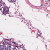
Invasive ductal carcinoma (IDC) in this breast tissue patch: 1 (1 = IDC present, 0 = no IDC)